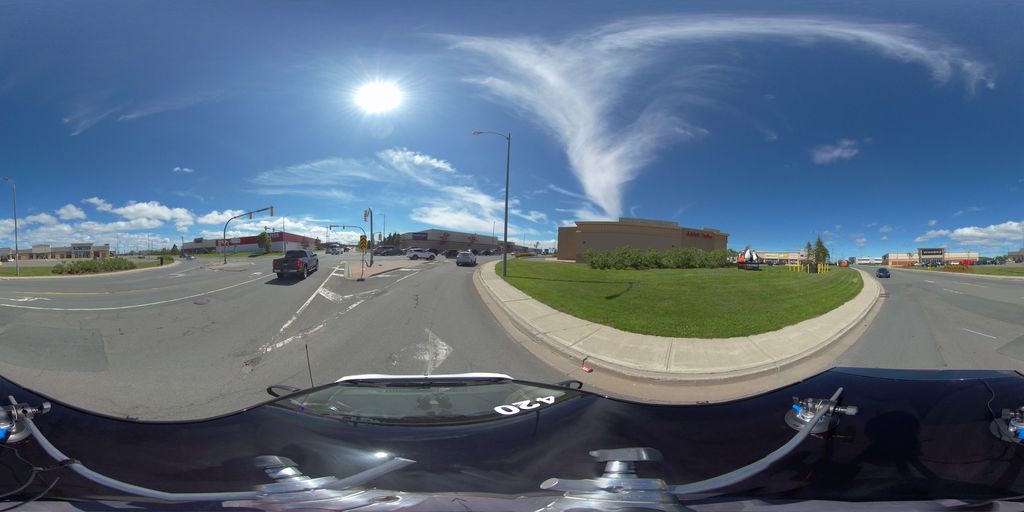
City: st_johns